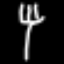
Label: fork